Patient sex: F
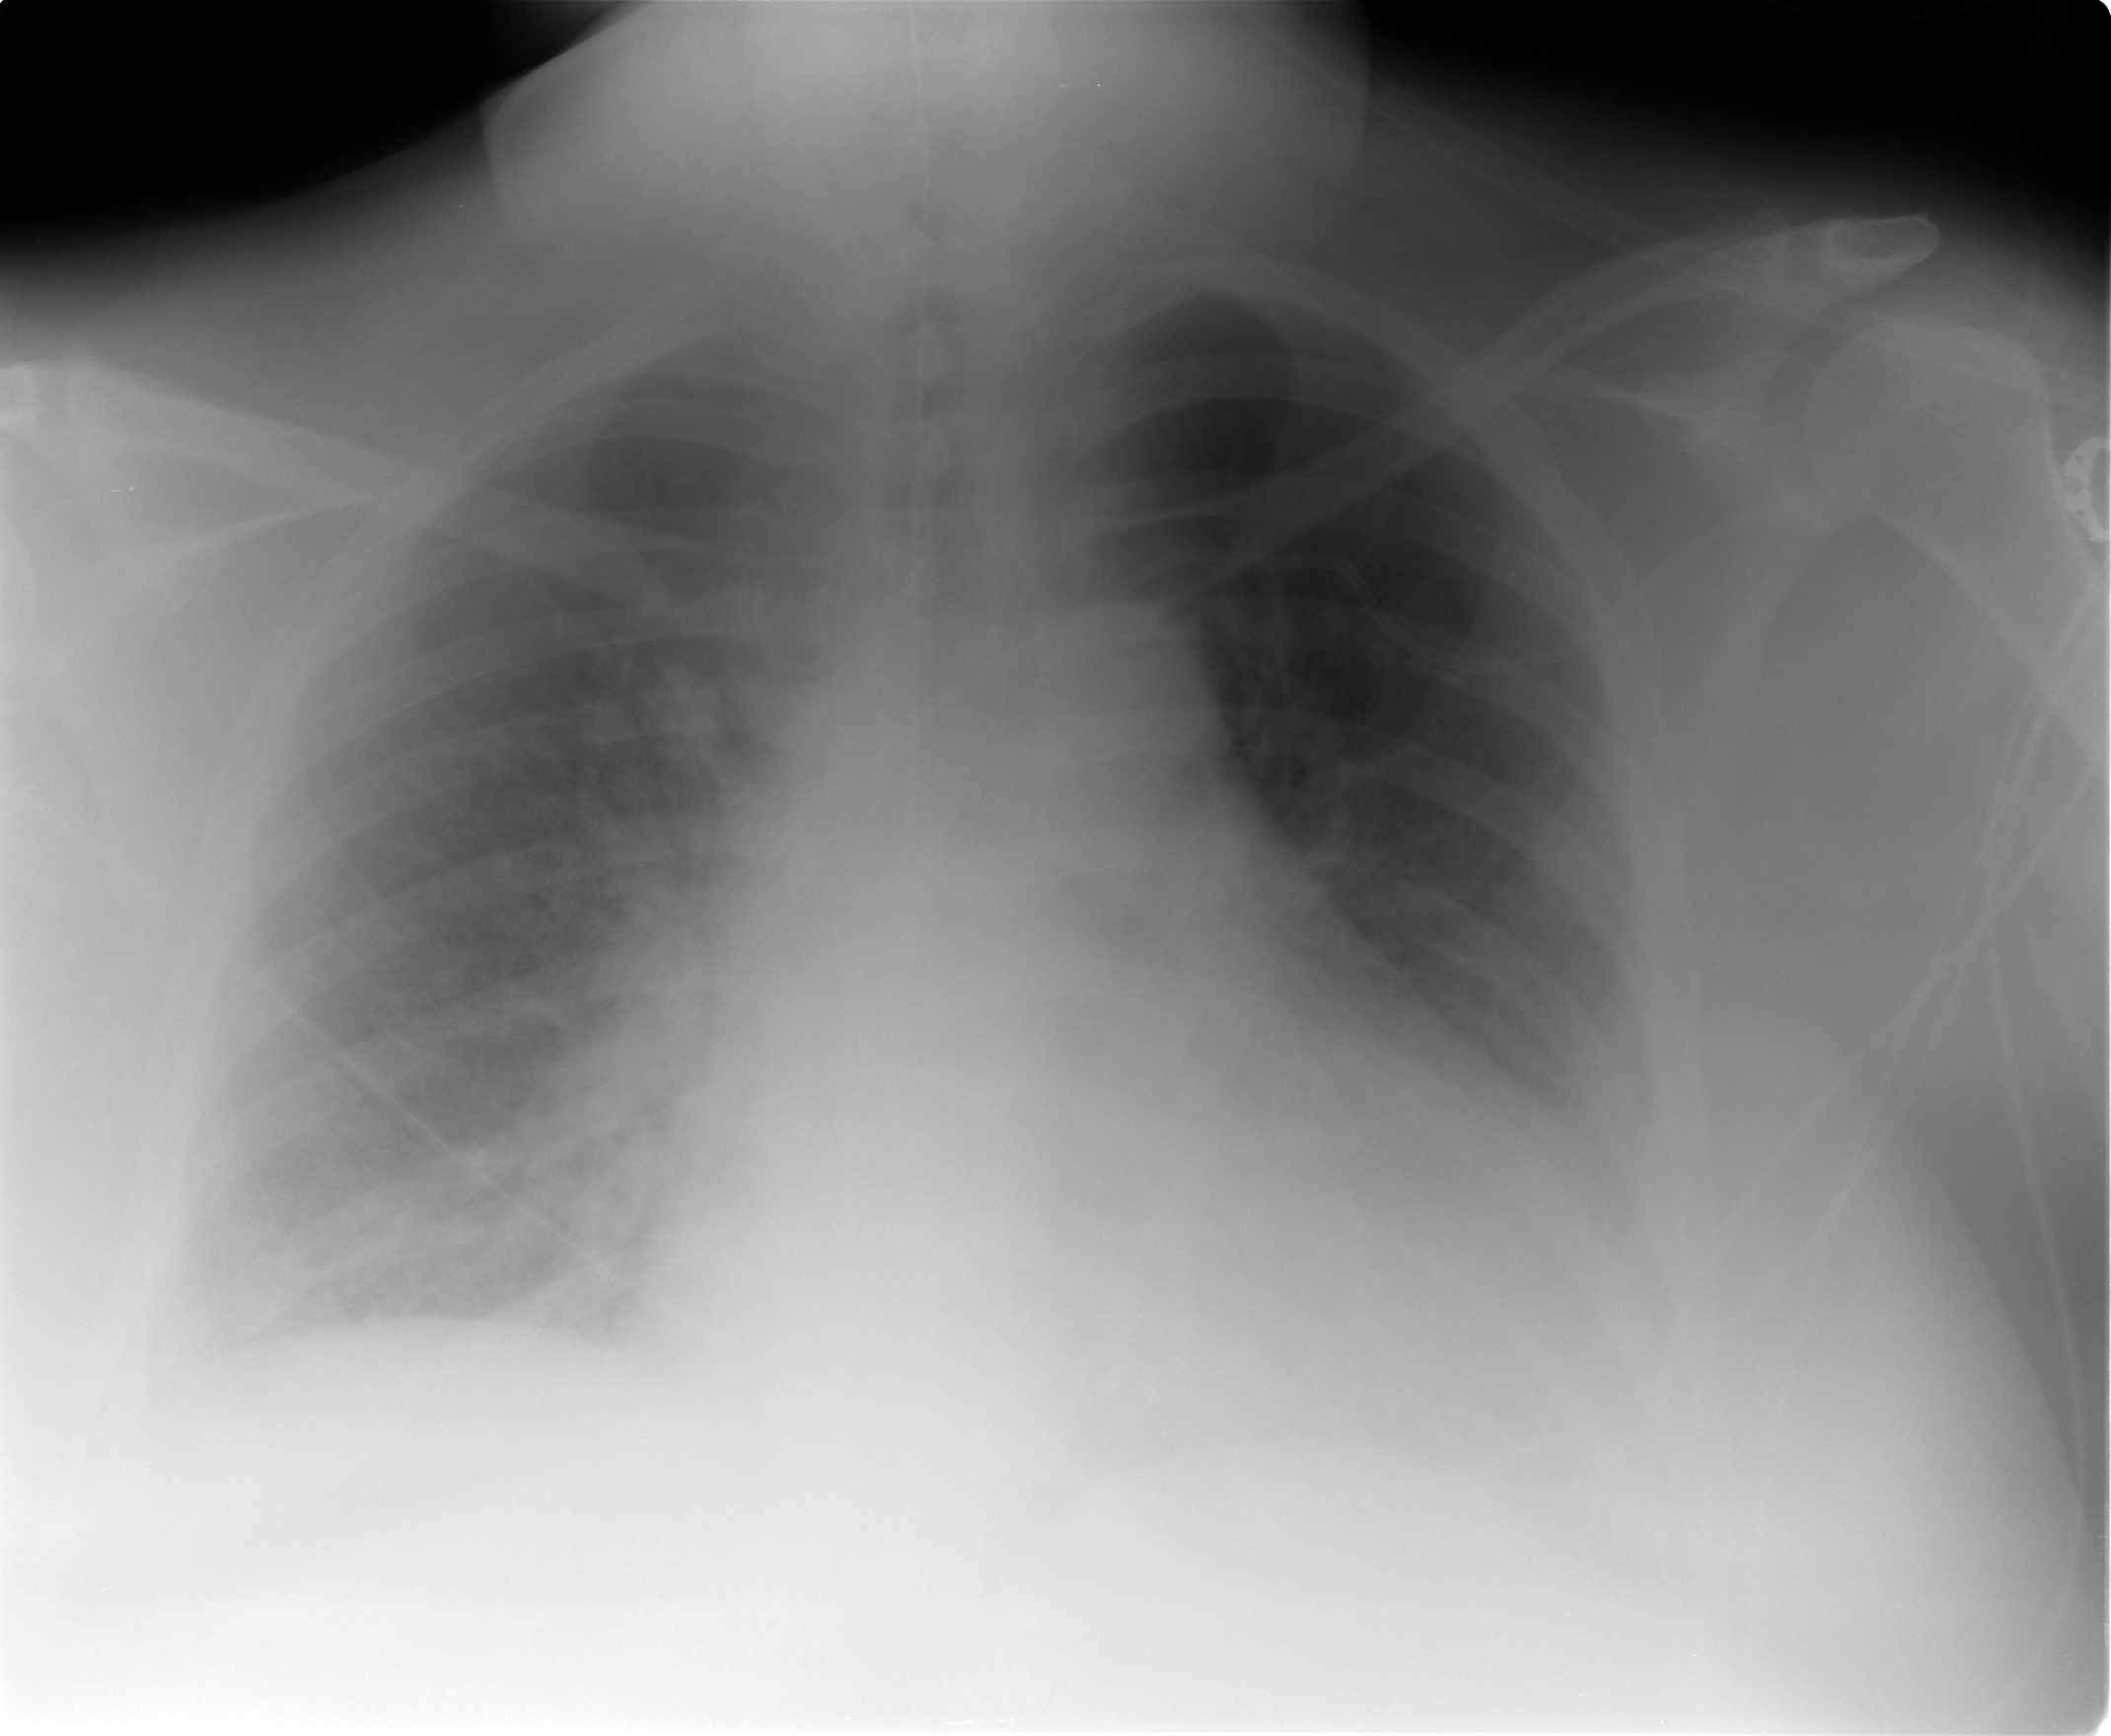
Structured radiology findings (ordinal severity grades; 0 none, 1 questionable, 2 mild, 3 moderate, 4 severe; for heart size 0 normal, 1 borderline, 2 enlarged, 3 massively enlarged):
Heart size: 1
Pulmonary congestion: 1
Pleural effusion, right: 0
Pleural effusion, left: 1
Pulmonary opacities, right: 1
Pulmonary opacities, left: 0
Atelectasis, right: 2
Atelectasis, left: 2